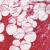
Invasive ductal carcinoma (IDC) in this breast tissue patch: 0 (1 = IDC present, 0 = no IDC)